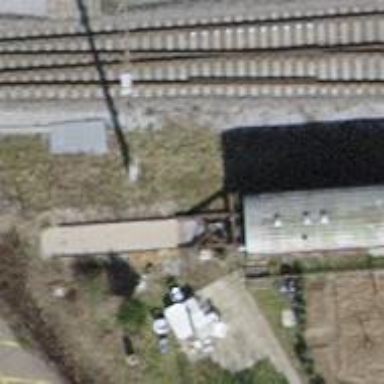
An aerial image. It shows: Railway buffer stop.